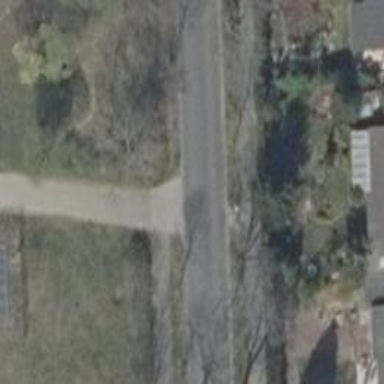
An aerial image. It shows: Service road.